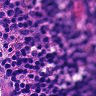
Metastatic tissue present: no